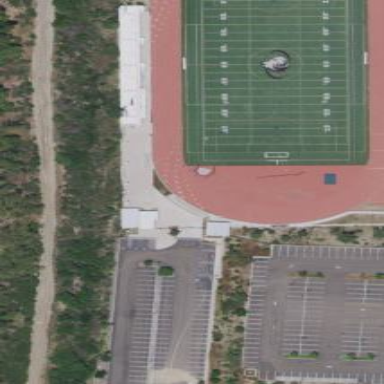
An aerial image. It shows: Astroturf pitch for American football.